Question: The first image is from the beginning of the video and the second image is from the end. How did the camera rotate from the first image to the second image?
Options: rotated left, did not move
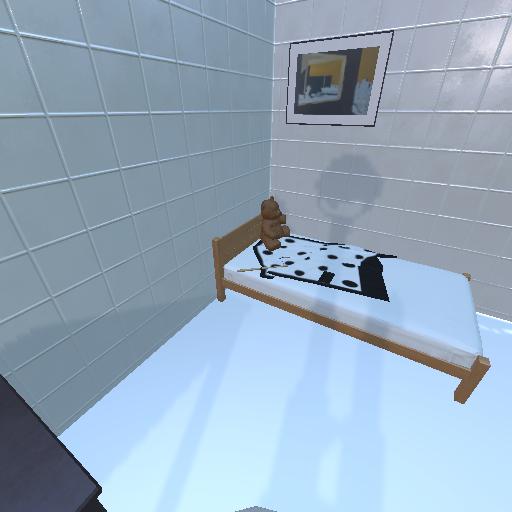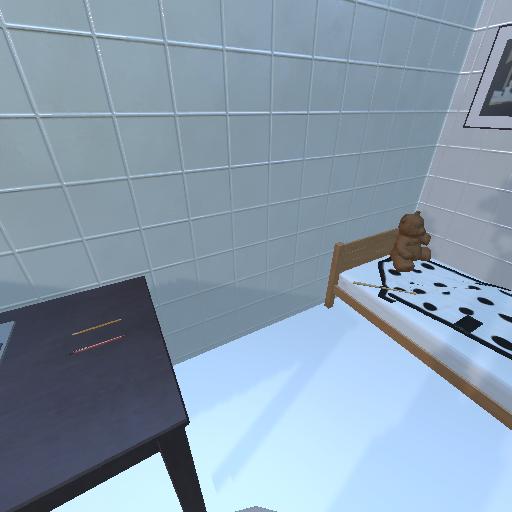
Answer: rotated left